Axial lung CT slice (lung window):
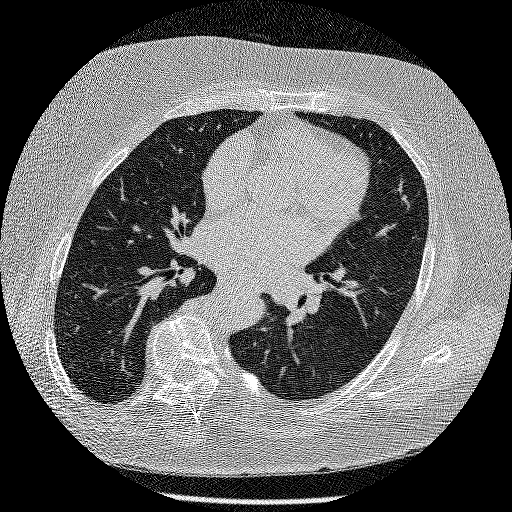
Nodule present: no